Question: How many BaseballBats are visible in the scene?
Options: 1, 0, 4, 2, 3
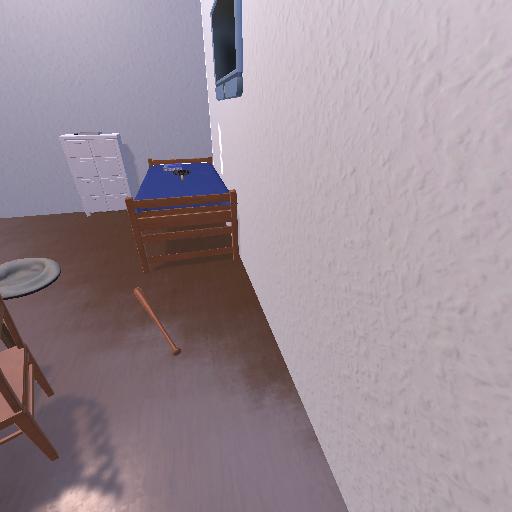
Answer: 1